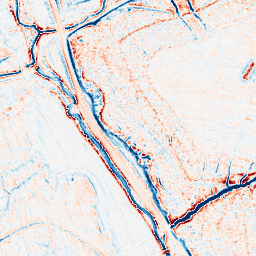
Category: edge_preserving
Decomposition family: anisotropic_diffusion
Decomposition parameters: iterations: 10
kappa: 100
gamma: 0.2
Upsampling method: sinc_blackman
Upsampling parameters: scale: 2
kernel_size: 16
Upsampling scale: 2